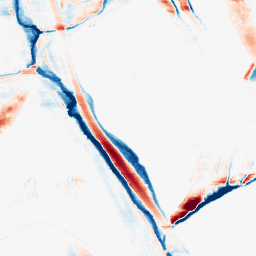
Category: morphological
Decomposition family: morphological_ellipse
Decomposition parameters: operation: average
width: 5
height: 30
Upsampling method: cubic_catmull_rom
Upsampling parameters: scale: 8
Upsampling scale: 8